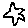
Label: star